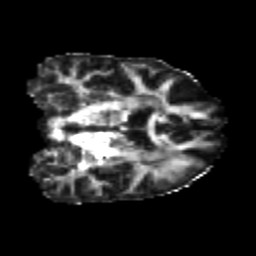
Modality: FA
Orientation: coronal
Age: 23
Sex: female
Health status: healthy
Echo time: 0.074 s